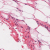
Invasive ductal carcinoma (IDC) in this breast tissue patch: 0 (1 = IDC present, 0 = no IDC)